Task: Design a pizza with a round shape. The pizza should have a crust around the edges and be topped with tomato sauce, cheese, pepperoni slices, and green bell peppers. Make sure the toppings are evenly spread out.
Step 427:
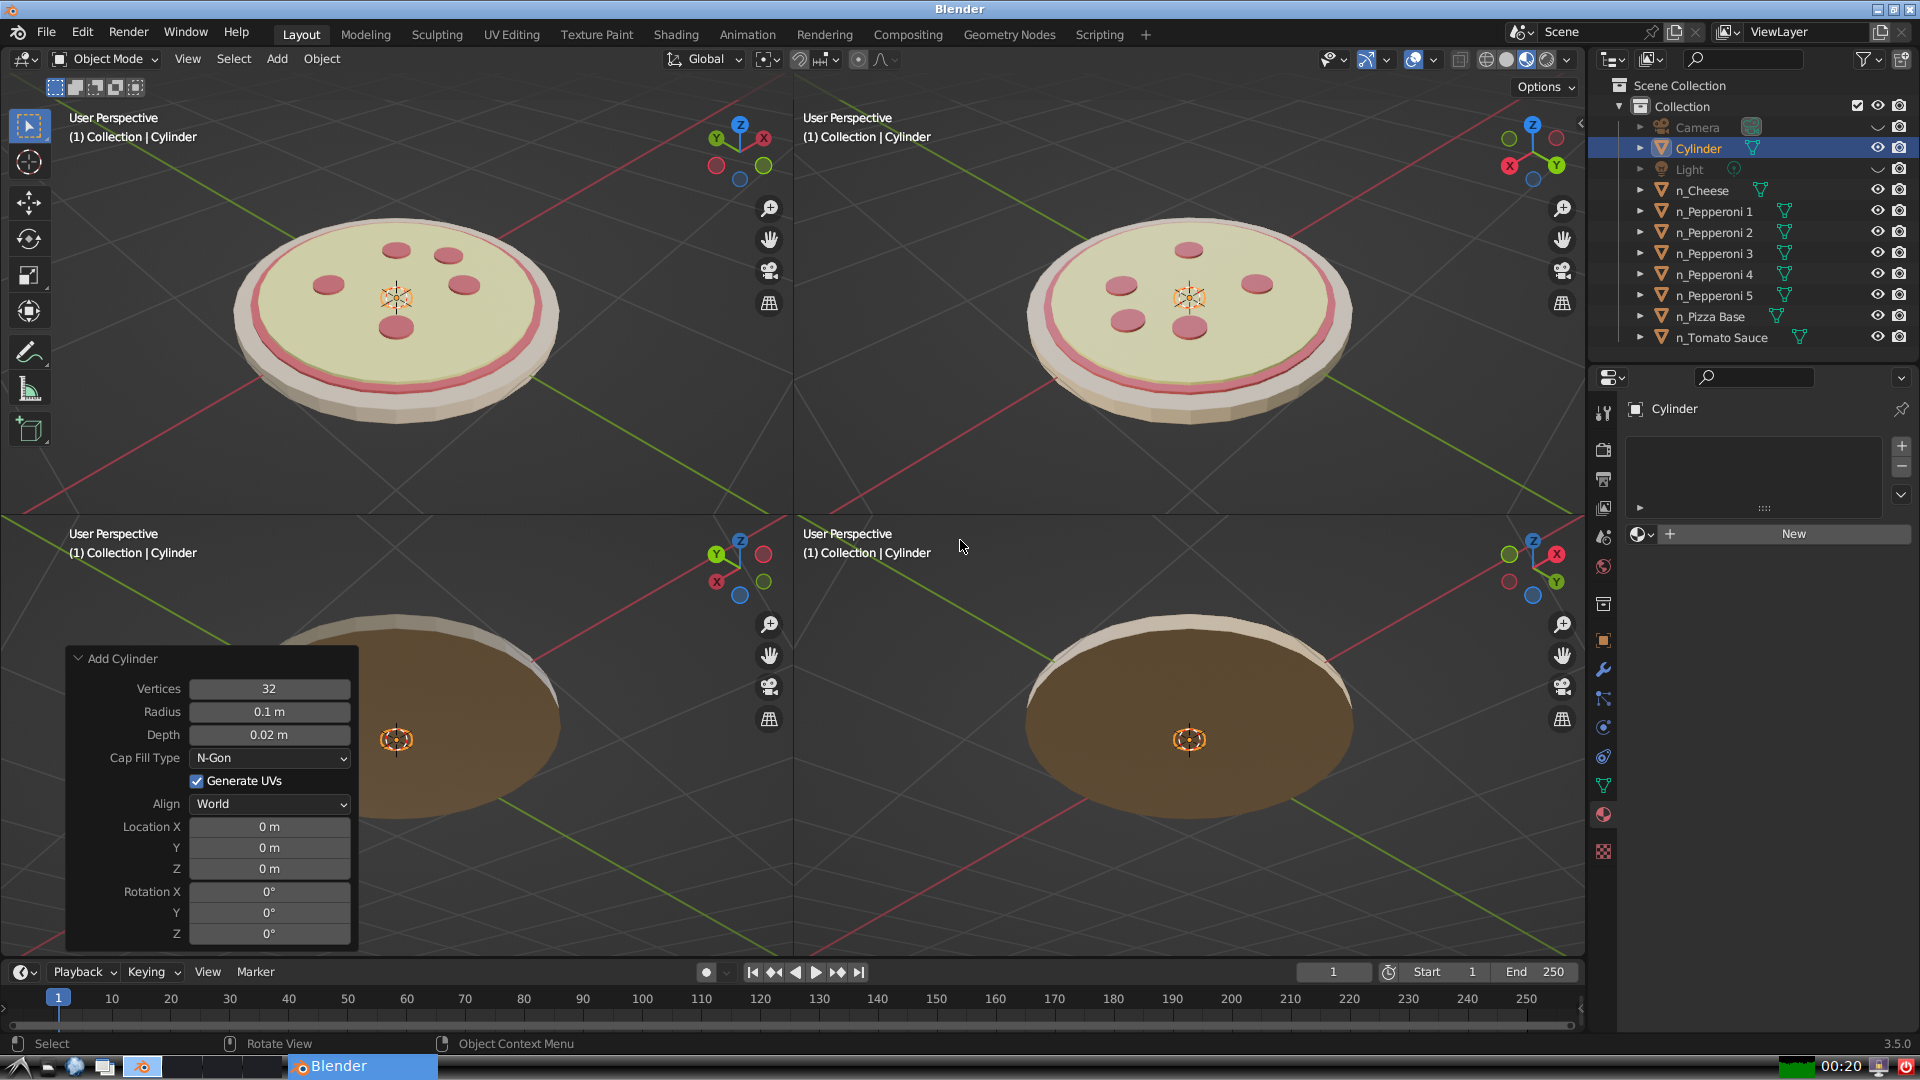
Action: {"mouse_move": [270, 731]}